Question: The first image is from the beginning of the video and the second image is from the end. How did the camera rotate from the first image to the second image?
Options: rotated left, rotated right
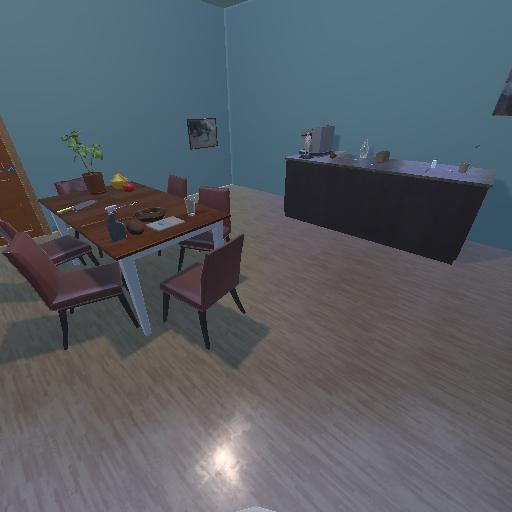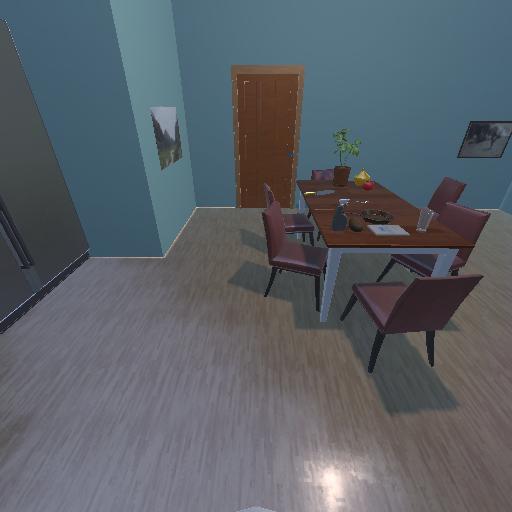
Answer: rotated left